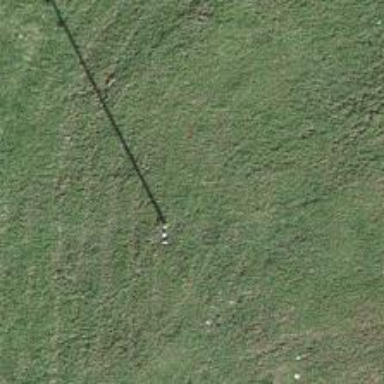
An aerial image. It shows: Power pole.